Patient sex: F
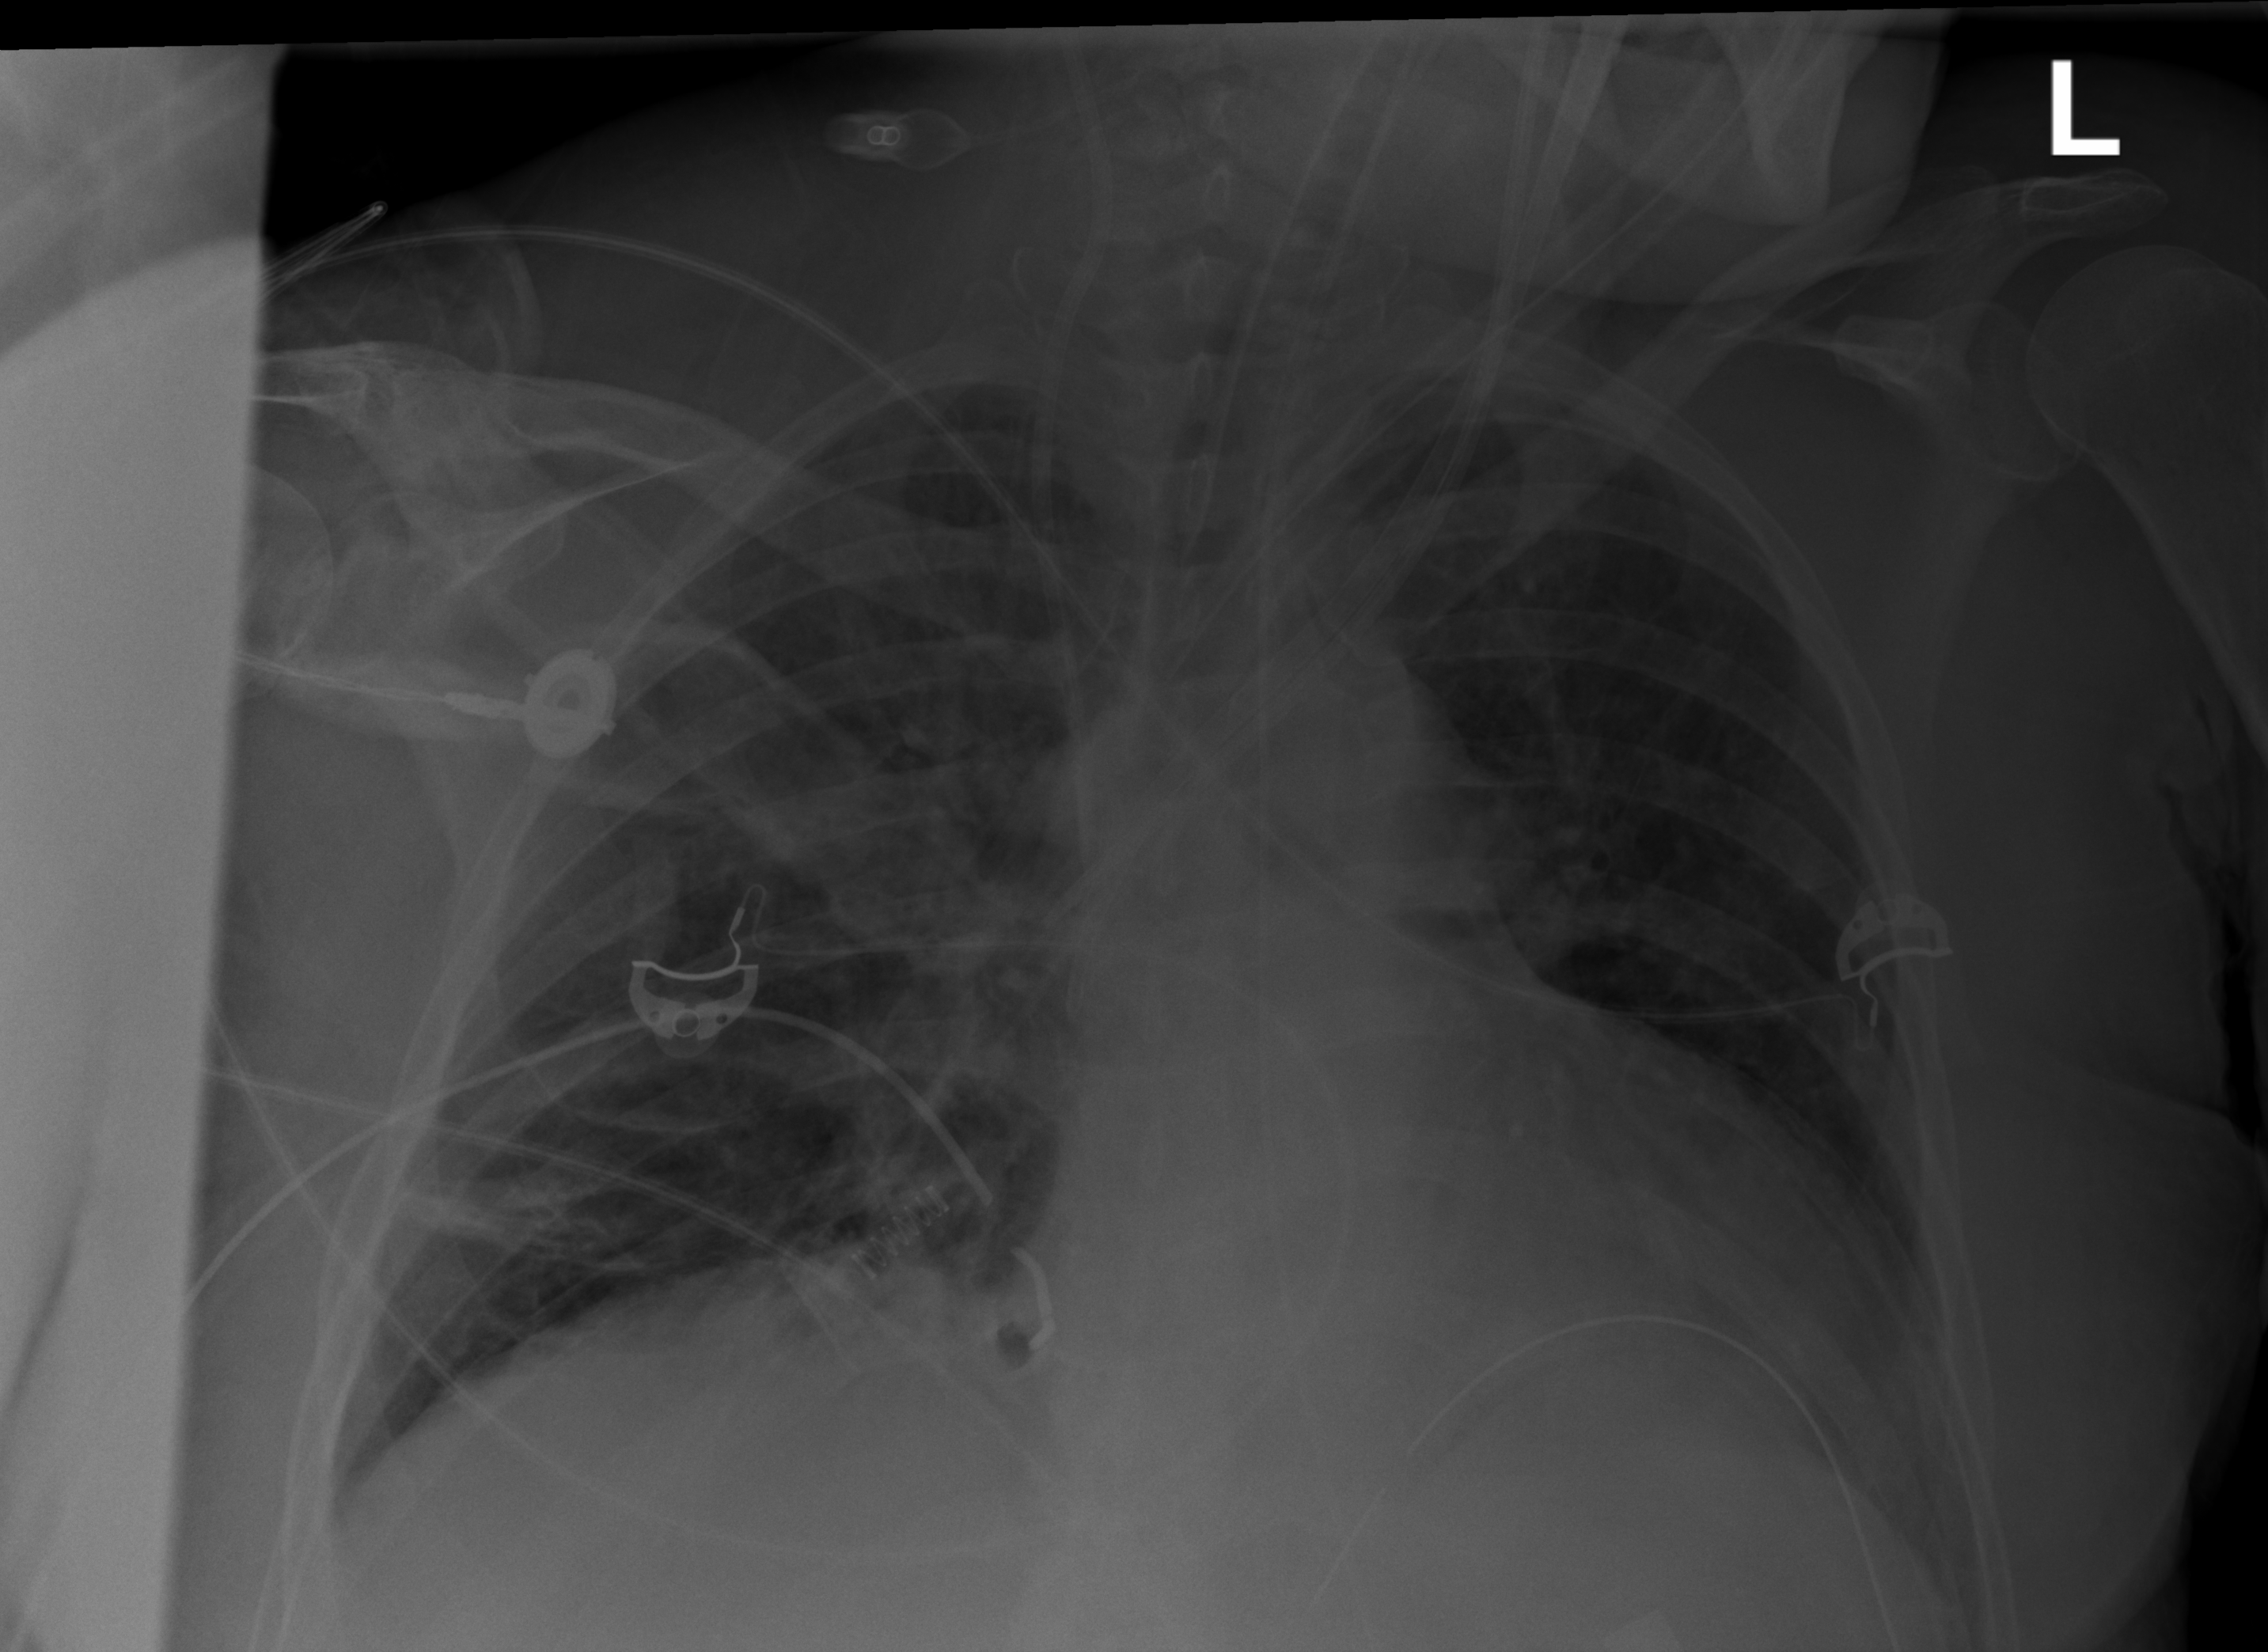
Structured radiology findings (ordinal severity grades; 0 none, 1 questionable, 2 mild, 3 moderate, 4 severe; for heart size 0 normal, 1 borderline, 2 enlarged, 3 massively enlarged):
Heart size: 2
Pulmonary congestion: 2
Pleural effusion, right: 0
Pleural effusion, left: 1
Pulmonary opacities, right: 2
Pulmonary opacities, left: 2
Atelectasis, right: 2
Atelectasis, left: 2